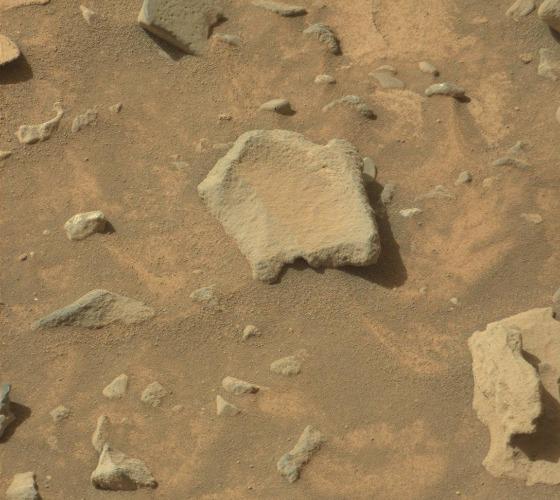
Terrain classes present: Bedrock, Gravel / Sand / Soil, Rock, Shadow